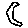
Label: moon